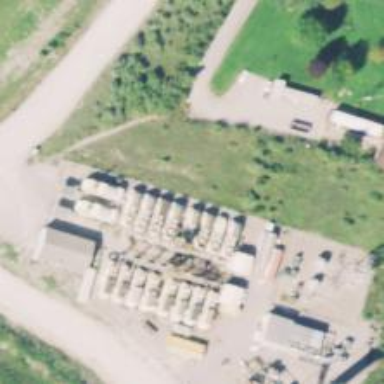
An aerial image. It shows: Generator is pictured.